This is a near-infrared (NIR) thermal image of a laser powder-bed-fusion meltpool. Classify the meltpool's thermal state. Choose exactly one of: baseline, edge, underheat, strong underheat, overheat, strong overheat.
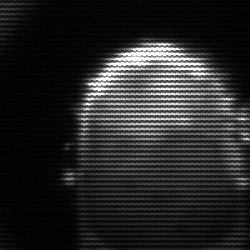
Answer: baseline